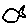
Label: fish